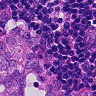
Metastatic tissue present: yes